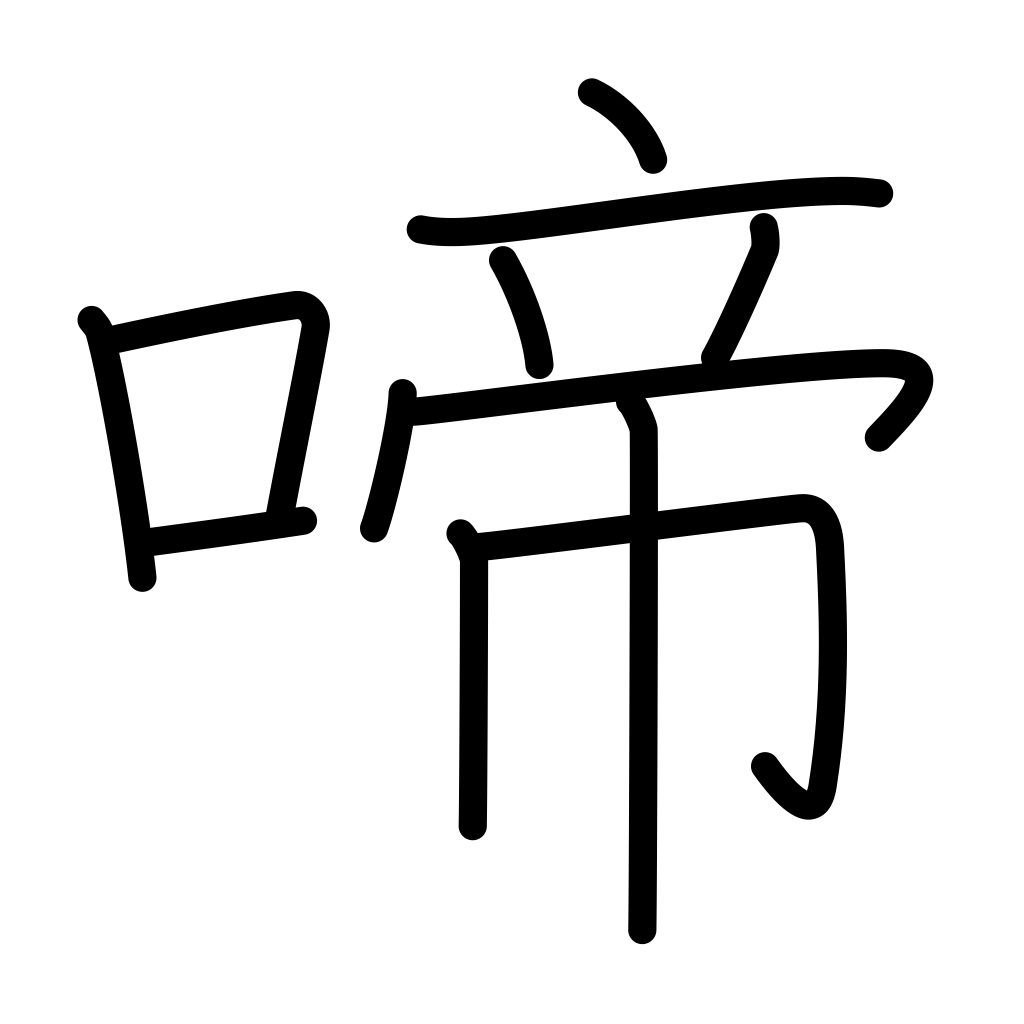
Meaning: bark, chirp, cry